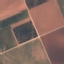
Land use / land cover: AnnualCrop